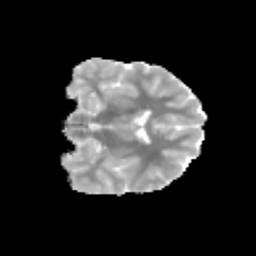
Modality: MD
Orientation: coronal
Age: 11
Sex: female
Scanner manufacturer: siemens
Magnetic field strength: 3 T
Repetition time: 3.8 s
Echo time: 0.07 s